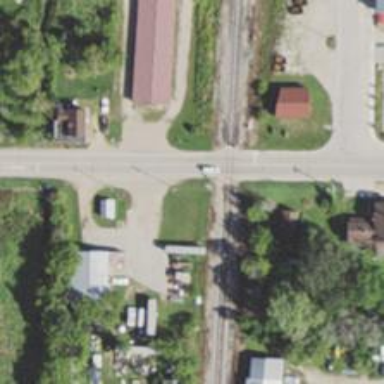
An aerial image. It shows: Railway level crossing.